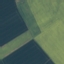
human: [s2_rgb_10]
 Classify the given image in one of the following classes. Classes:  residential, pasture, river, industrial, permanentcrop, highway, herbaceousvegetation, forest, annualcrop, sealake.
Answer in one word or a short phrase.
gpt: AnnualCrop